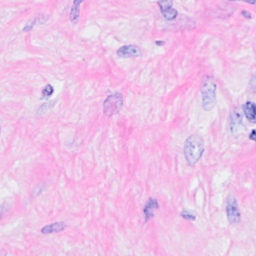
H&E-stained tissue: Breast